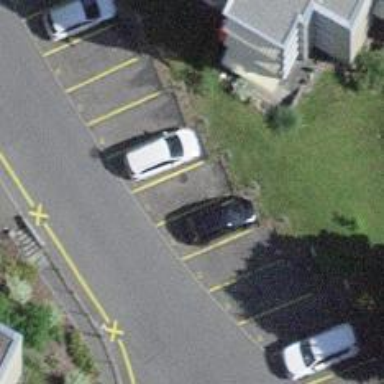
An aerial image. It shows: Street-side parking area.